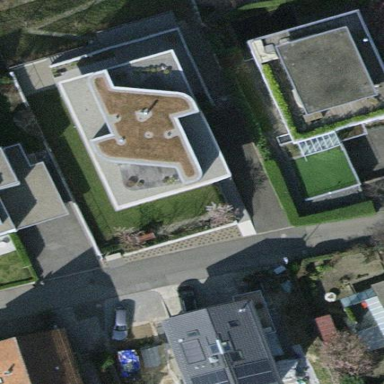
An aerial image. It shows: Detached building.